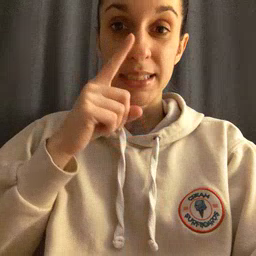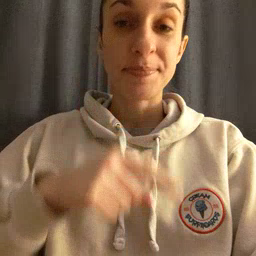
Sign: mouse